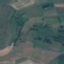
Land use / land cover: Pasture